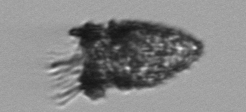
Label: Tintinnopsis